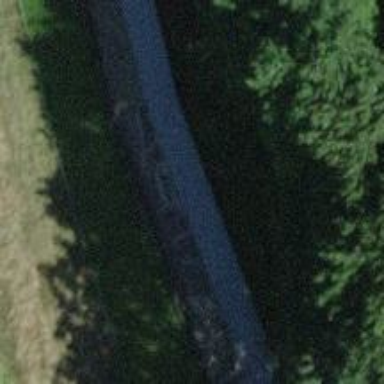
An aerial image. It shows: Retaining wall.